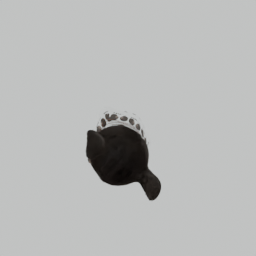
Label: animals